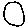
Label: circle